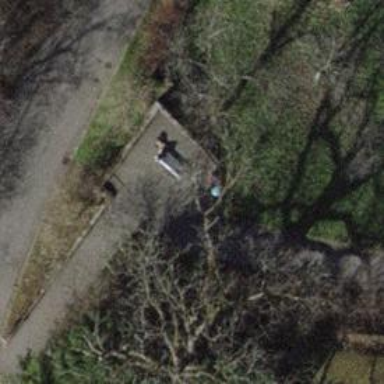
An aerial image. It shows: Bench.